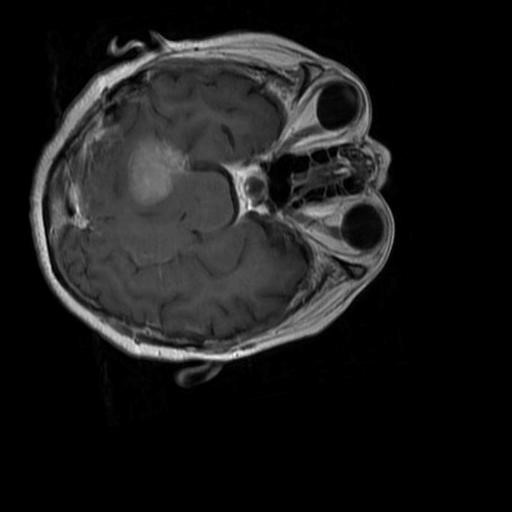
Label: brain_menin